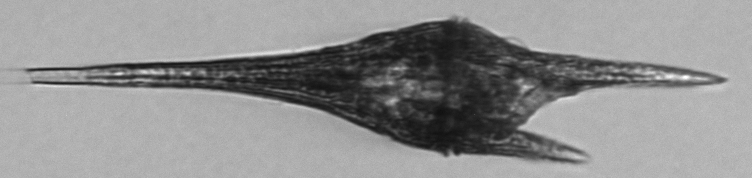
Label: Tripos_furca